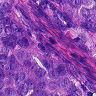
Metastatic tissue present: yes